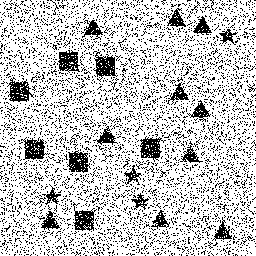
Squares: 7
Triangles: 10
Stars: 4
Total shapes: 21